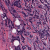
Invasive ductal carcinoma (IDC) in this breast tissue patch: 1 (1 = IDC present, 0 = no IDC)